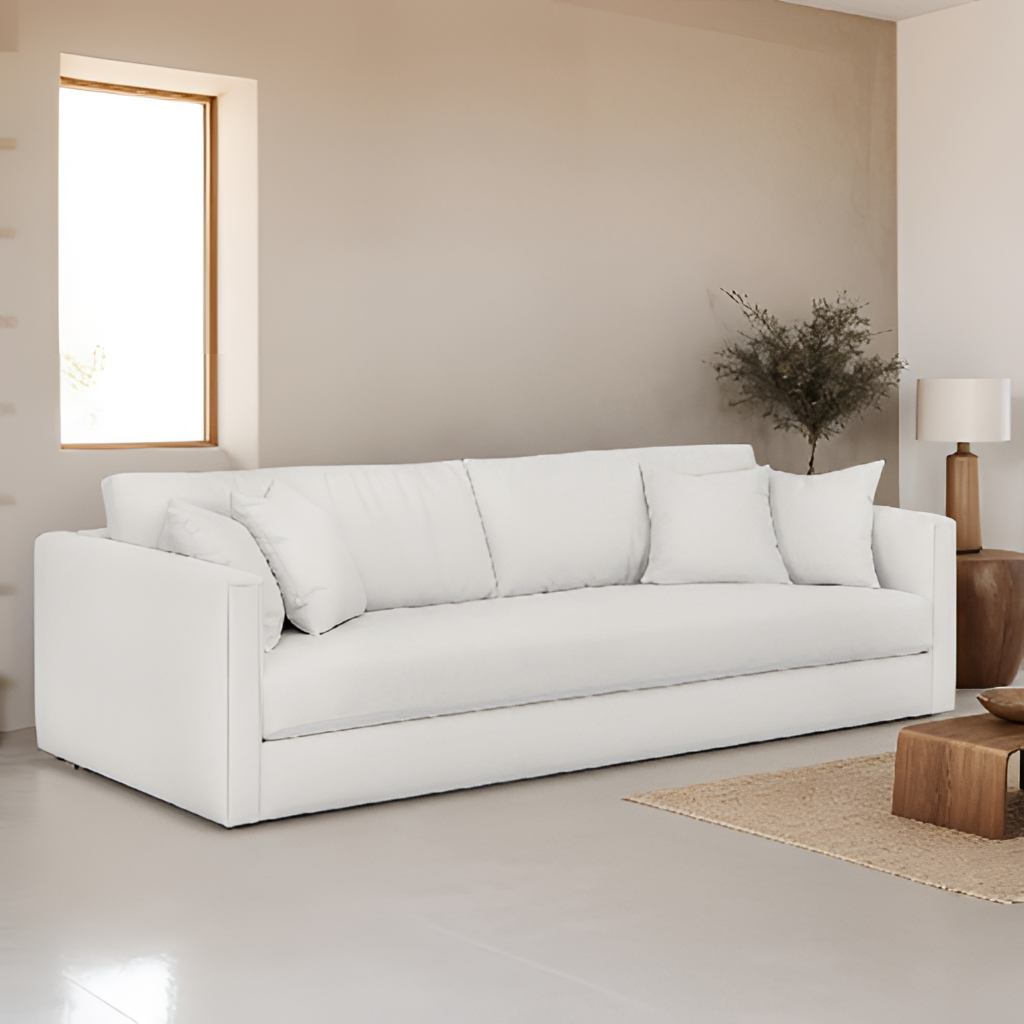
fabric sofa, living room, contemporary, beige paint wallpaper, with solid pattern, beige tile flooring, with smooth pattern